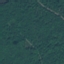
Land use / land cover: Forest